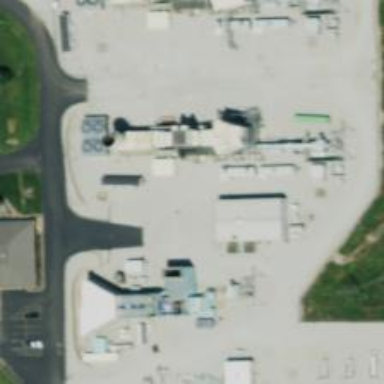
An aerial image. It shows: Gas turbine generator.